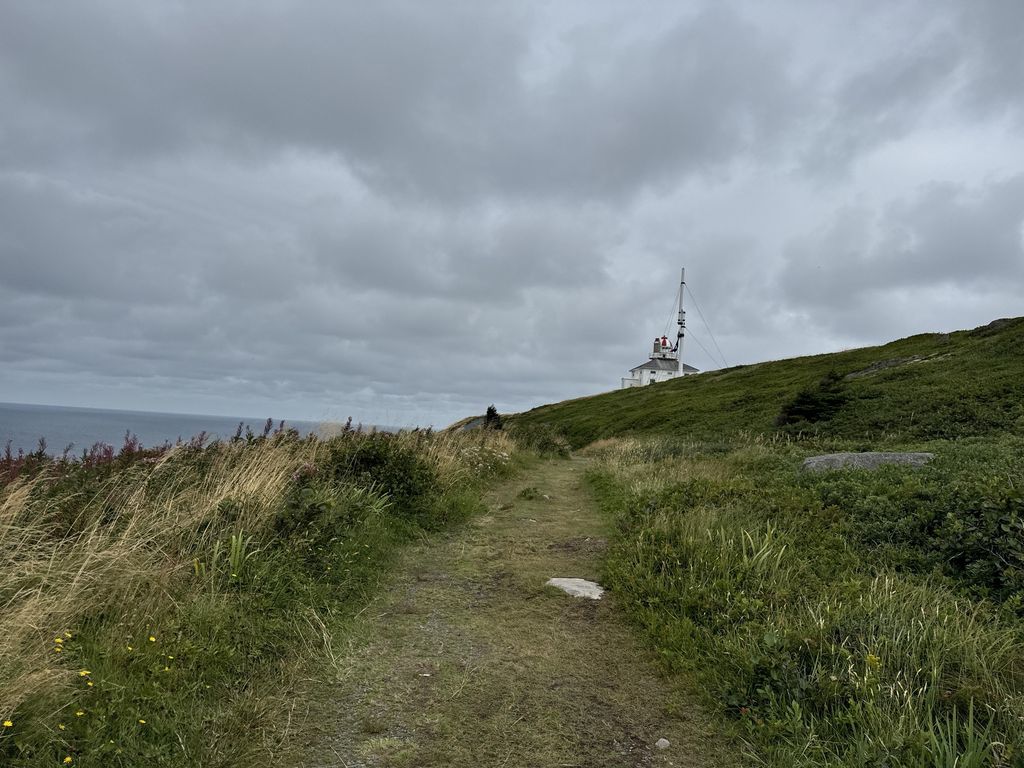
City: st_johns